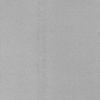
Label: dusty